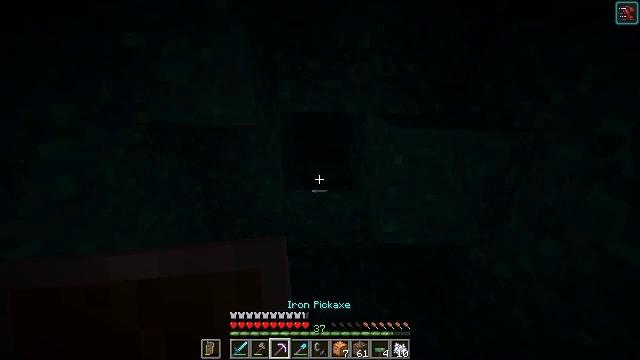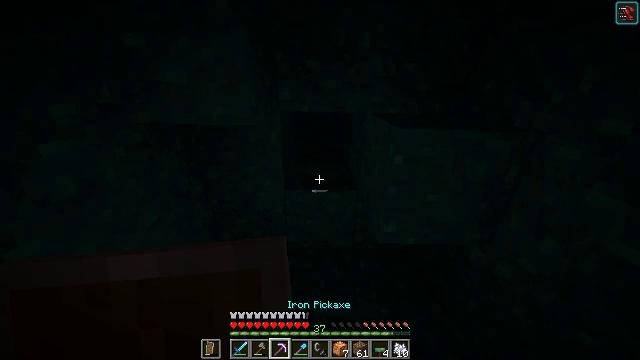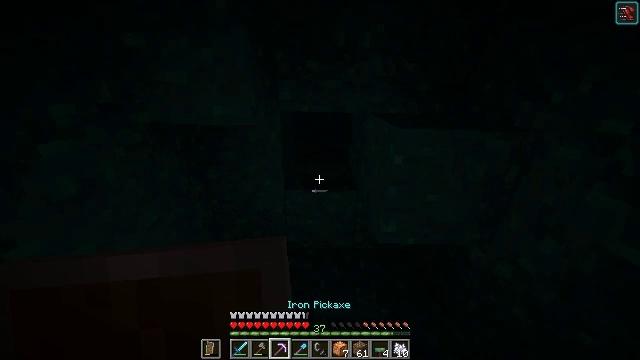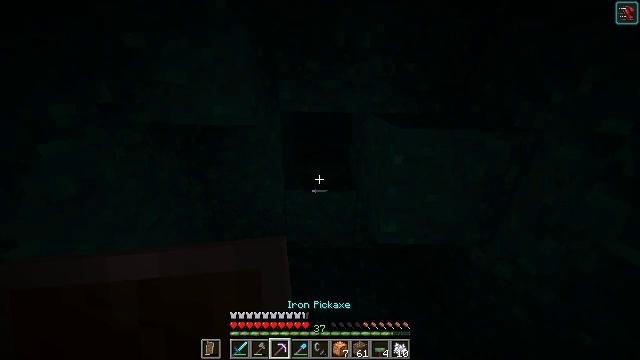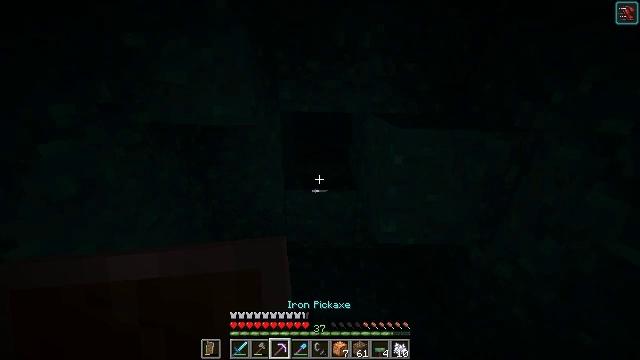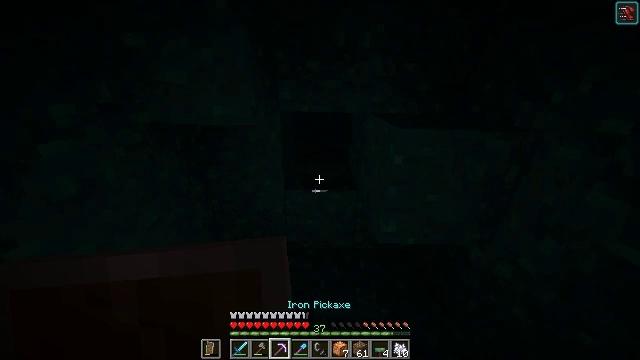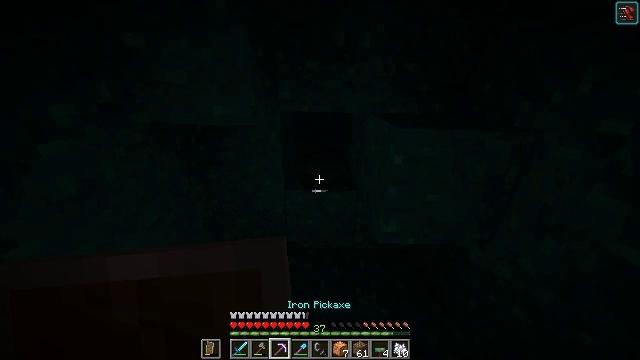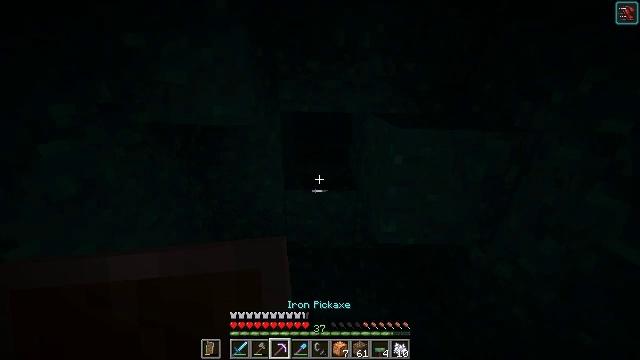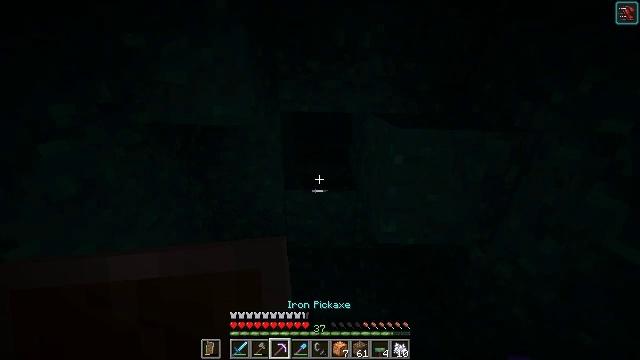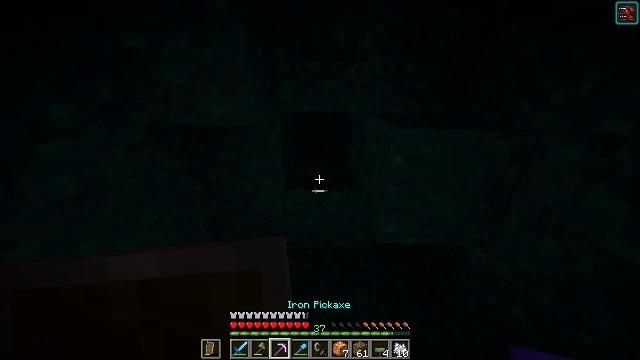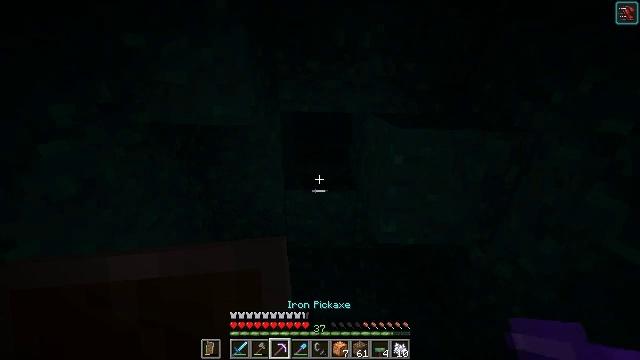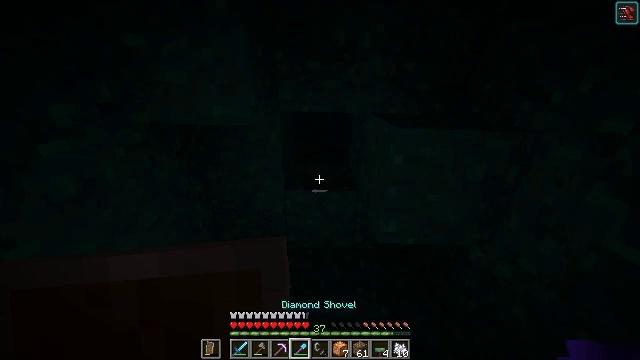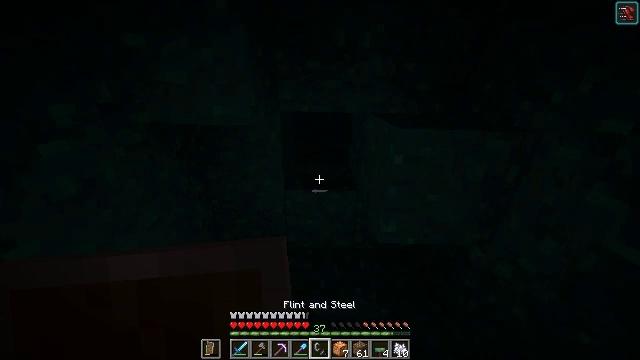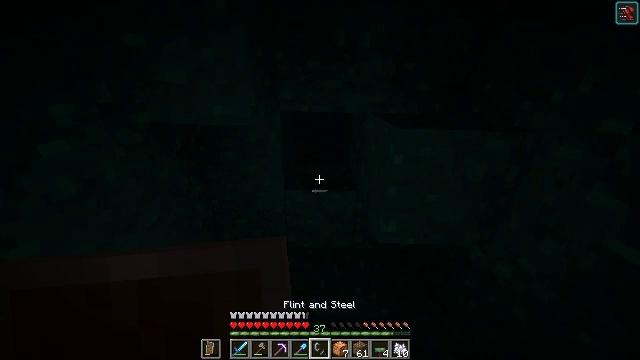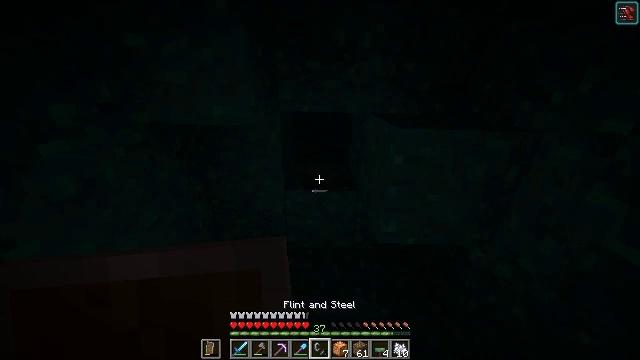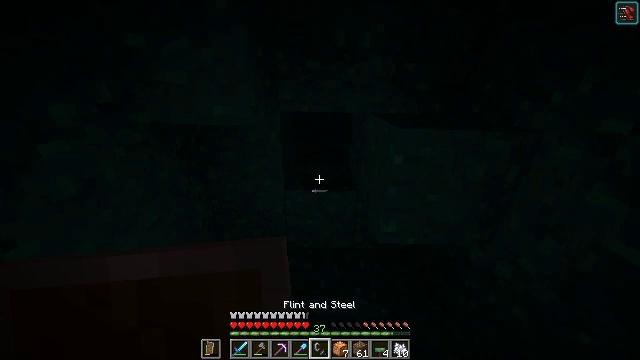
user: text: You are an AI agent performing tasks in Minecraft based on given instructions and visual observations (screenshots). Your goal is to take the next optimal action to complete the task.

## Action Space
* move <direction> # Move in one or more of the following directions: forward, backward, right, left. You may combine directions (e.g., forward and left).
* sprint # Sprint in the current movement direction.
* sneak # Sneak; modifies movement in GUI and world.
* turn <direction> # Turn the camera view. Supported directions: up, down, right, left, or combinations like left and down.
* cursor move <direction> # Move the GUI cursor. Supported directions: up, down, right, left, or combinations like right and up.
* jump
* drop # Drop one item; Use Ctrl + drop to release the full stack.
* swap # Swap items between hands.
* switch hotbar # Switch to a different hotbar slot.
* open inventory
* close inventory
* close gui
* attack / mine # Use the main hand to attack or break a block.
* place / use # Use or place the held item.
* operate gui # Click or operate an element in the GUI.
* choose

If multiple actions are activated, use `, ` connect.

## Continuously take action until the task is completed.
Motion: motion action
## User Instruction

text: Gather warped wart block from the Nether.
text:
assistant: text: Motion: no_op
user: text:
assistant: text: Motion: no_op
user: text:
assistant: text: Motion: no_op
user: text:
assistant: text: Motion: no_op
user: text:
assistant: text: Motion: no_op
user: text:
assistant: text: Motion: no_op
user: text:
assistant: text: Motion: no_op
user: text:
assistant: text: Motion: no_op
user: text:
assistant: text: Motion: no_op
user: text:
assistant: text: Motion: no_op
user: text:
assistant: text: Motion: no_op
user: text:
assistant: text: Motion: no_op
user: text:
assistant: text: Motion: no_op
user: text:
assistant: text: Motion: no_op
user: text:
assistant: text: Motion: no_op
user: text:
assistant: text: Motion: no_op
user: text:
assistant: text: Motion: no_op
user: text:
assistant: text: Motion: no_op
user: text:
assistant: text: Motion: no_op
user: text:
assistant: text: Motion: no_op
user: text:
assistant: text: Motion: no_op
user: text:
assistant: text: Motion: no_op
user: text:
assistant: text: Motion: no_op
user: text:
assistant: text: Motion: no_op
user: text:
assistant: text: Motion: no_op
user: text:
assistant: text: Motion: no_op
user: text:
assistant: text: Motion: no_op
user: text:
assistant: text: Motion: attack / mine
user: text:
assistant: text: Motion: attack / mine
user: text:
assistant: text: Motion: attack / mine